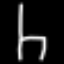
Label: chair